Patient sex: M
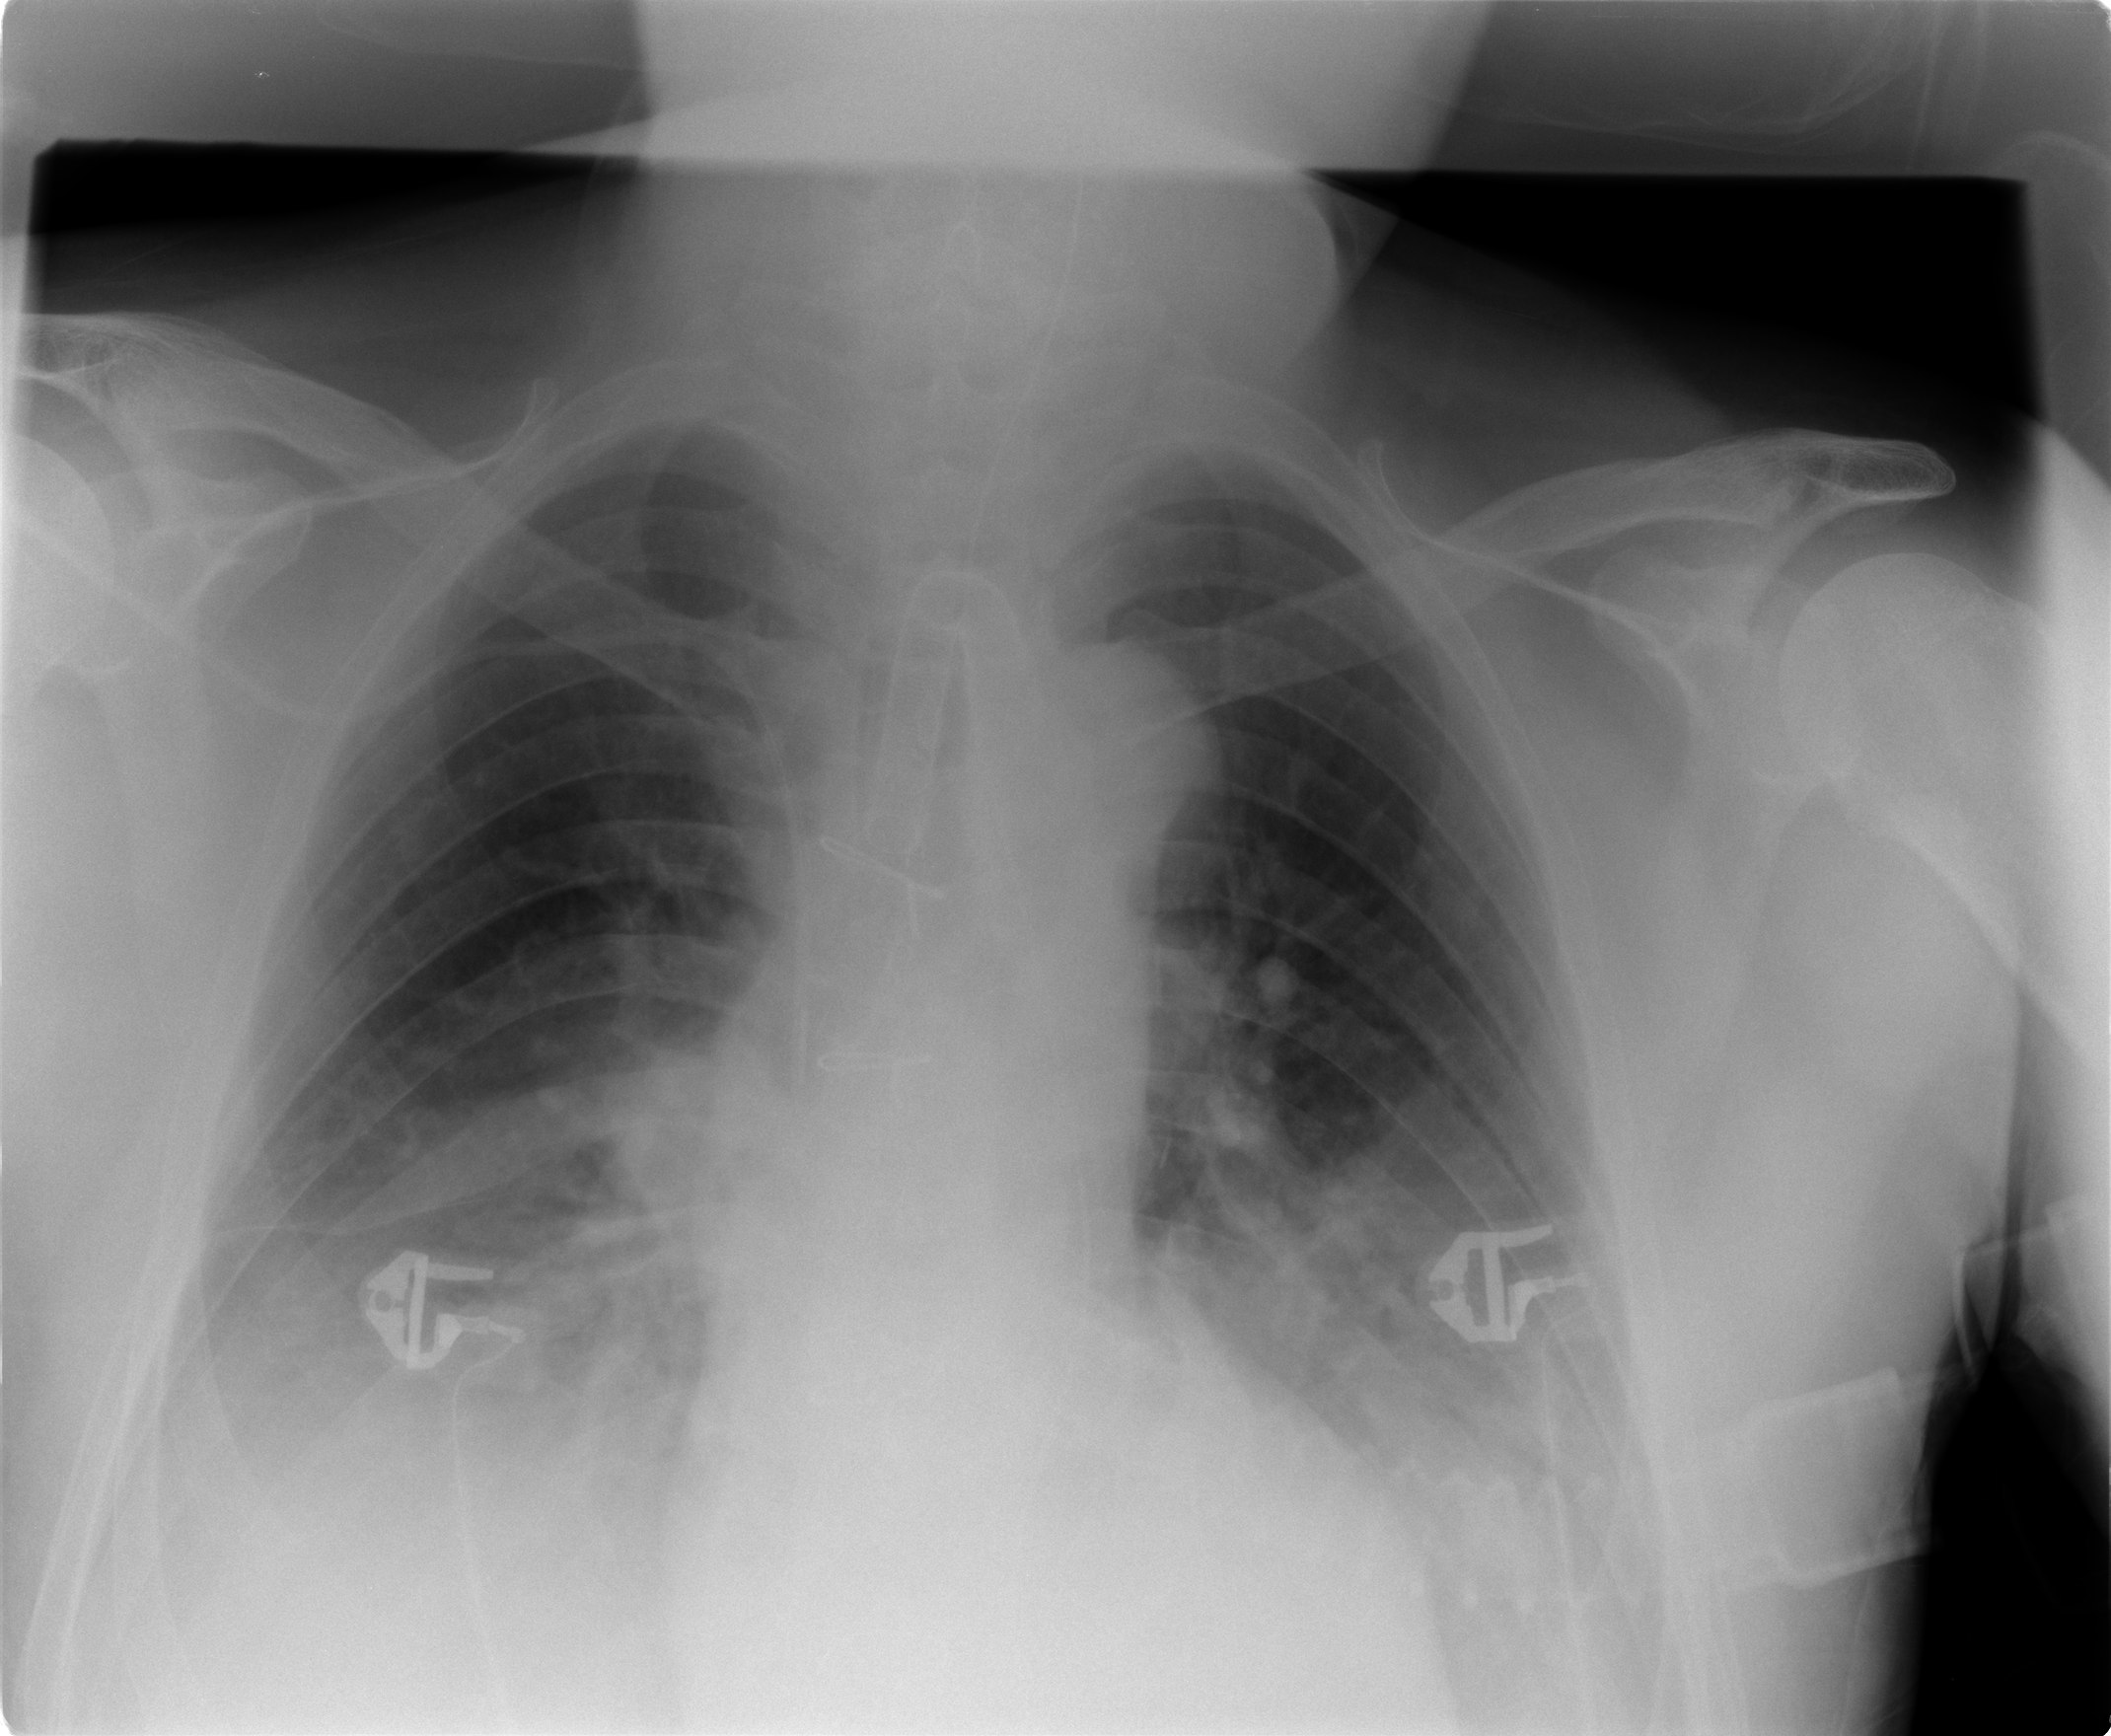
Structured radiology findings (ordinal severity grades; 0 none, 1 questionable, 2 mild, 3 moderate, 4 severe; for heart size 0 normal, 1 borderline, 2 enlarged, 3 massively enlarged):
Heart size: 0
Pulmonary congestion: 0
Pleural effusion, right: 3
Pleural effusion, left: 3
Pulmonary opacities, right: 0
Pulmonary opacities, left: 0
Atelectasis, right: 2
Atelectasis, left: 2